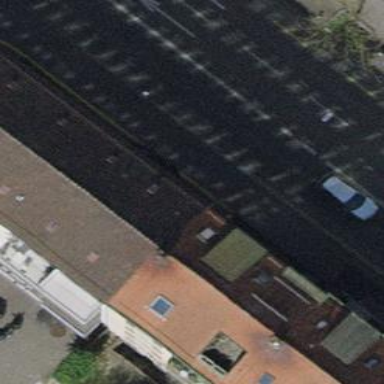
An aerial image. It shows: Unmarked crossing with traffic calming table on the road.